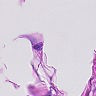
Metastatic tissue present: no